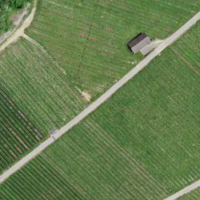
EUNIS habitat code: 40
Species observed at this site:
Cornus sanguinea